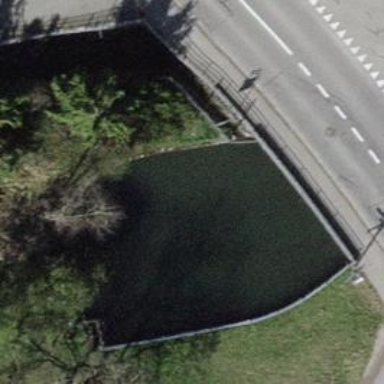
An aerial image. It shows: Pond surrounded by natural water.